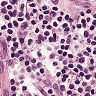
Metastatic tissue present: no